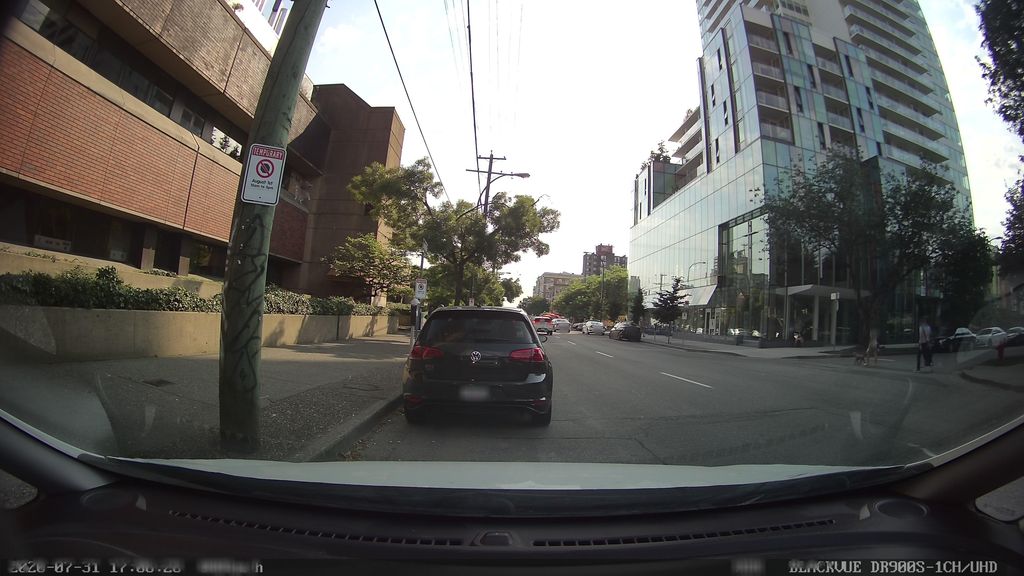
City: vancouver